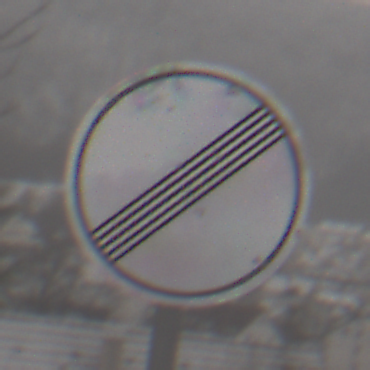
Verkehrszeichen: EndeSaemtlicherBegrenzungen
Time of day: Midday
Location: Outdoor (Nature)
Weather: Overcast
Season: Winter
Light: Natural